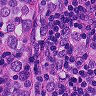
Metastatic tissue present: yes